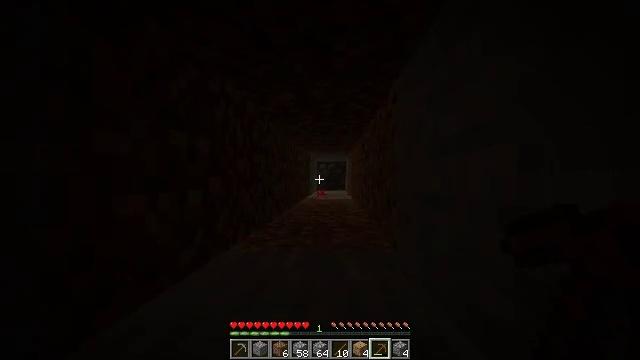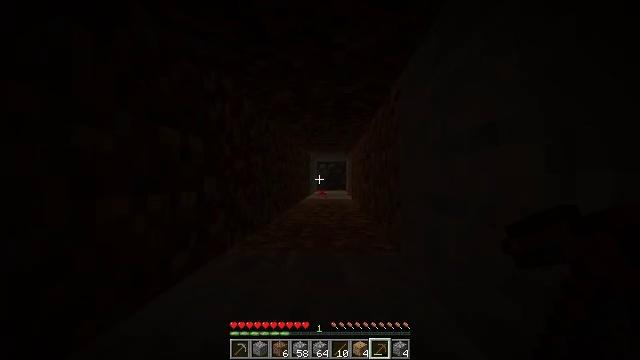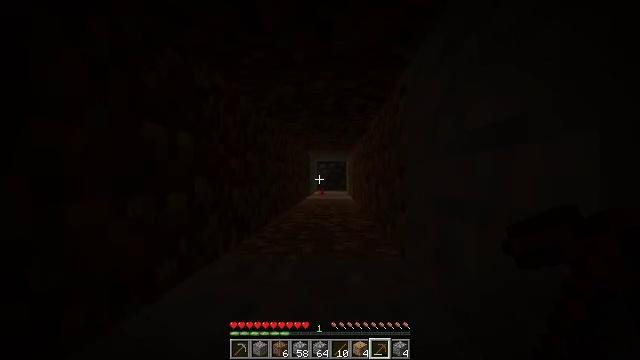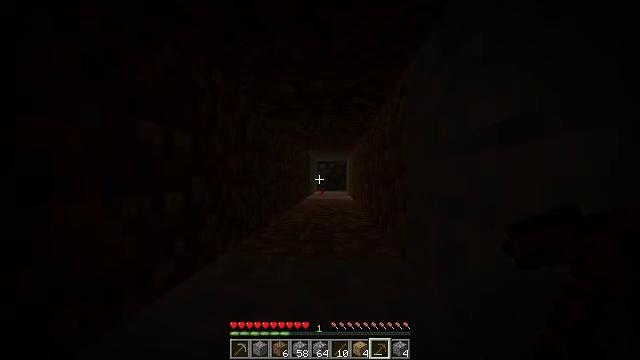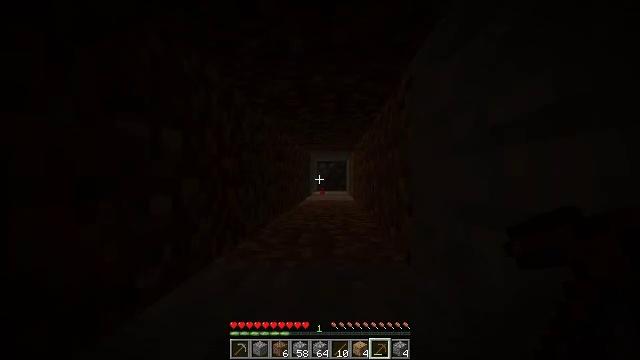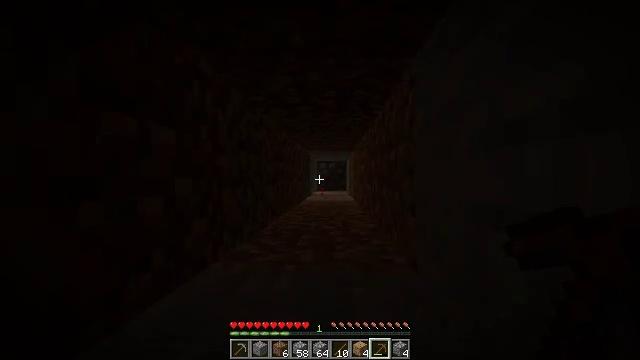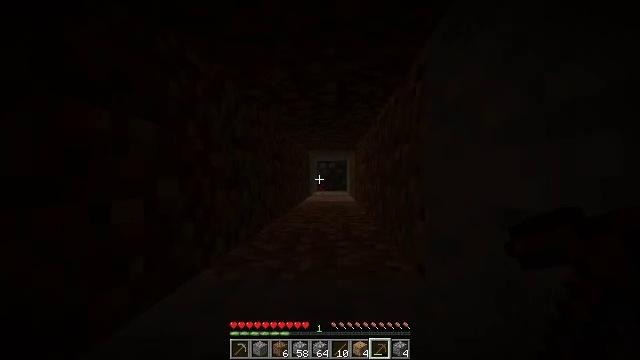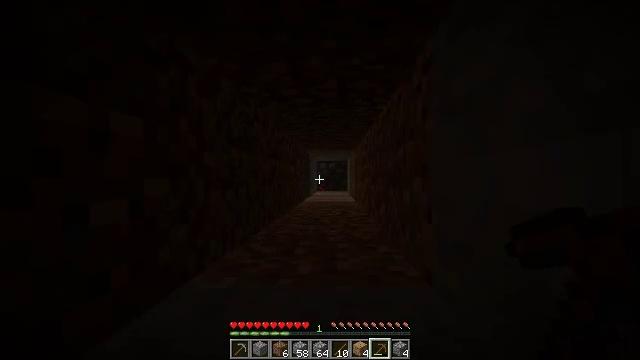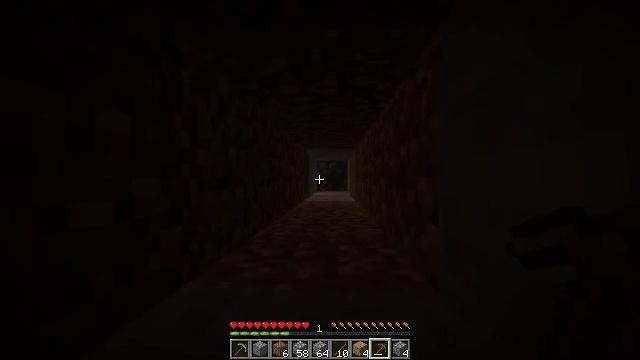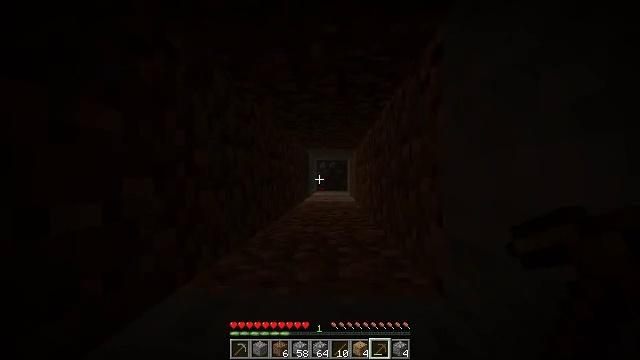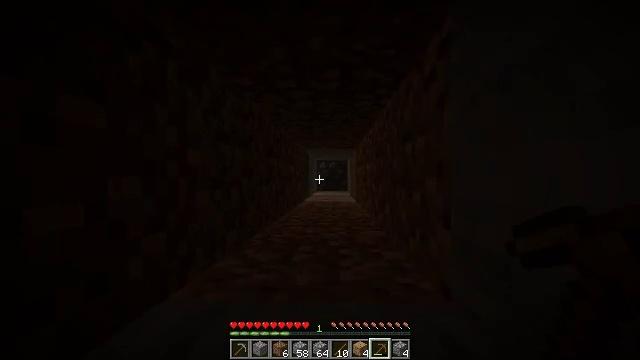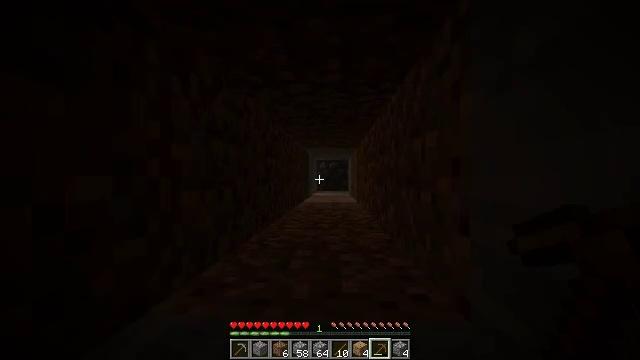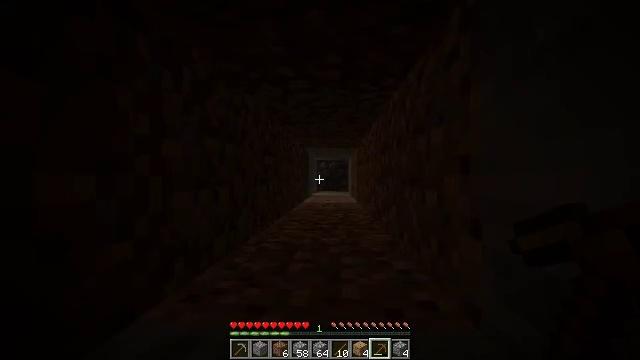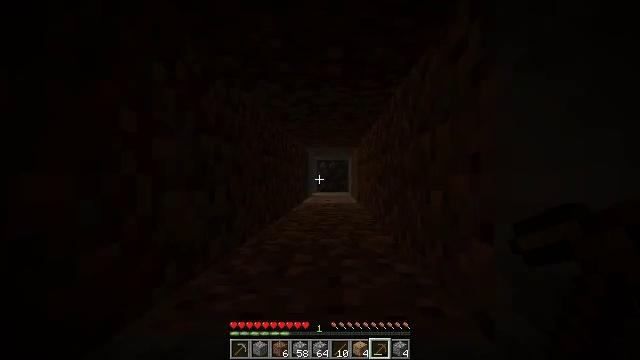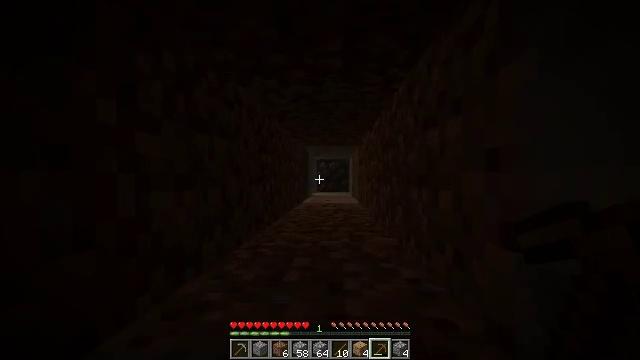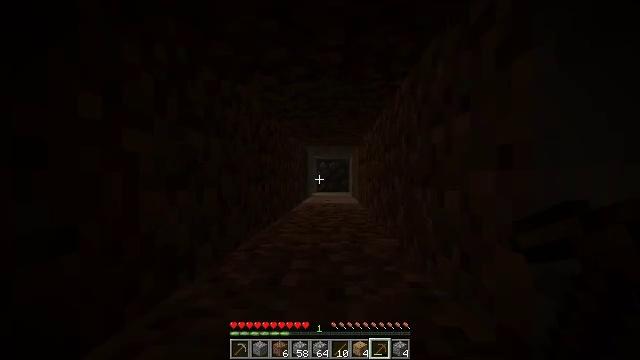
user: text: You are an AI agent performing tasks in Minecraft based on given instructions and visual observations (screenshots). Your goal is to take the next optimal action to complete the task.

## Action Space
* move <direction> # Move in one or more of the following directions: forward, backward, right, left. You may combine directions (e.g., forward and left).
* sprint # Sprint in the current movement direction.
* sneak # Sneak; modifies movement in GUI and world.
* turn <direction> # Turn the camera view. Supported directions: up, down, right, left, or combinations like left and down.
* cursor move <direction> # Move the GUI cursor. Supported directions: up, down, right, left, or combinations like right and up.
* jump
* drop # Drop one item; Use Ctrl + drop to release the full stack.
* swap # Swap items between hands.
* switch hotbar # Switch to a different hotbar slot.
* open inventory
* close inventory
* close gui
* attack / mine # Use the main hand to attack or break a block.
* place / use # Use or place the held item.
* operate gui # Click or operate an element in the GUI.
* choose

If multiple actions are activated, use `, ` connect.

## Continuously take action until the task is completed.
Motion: motion action
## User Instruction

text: Gather the wall torch from the wall.
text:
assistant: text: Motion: move forward
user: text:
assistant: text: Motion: move forward
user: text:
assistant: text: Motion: move forward
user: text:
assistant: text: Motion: move forward
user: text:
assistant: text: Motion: move forward
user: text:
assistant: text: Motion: move forward
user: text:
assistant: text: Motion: move forward
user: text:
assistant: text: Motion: move forward
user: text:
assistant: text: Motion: move forward
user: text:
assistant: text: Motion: move forward
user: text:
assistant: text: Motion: move forward
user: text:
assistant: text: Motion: move forward
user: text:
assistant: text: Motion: move forward
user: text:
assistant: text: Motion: move forward
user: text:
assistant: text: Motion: move forward
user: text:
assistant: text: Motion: move forward
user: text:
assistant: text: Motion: move forward
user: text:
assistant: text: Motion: move forward
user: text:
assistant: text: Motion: move forward
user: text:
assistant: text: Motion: move forward
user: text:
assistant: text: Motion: move forward
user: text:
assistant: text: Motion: move forward
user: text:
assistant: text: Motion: move forward
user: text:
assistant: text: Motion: move forward
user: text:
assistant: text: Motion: move forward
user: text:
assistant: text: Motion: move forward
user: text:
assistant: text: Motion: move forward
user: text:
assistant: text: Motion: move forward
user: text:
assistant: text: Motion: move forward
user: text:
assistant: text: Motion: move forward